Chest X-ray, PA view. Patient: 37 years old, sex M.
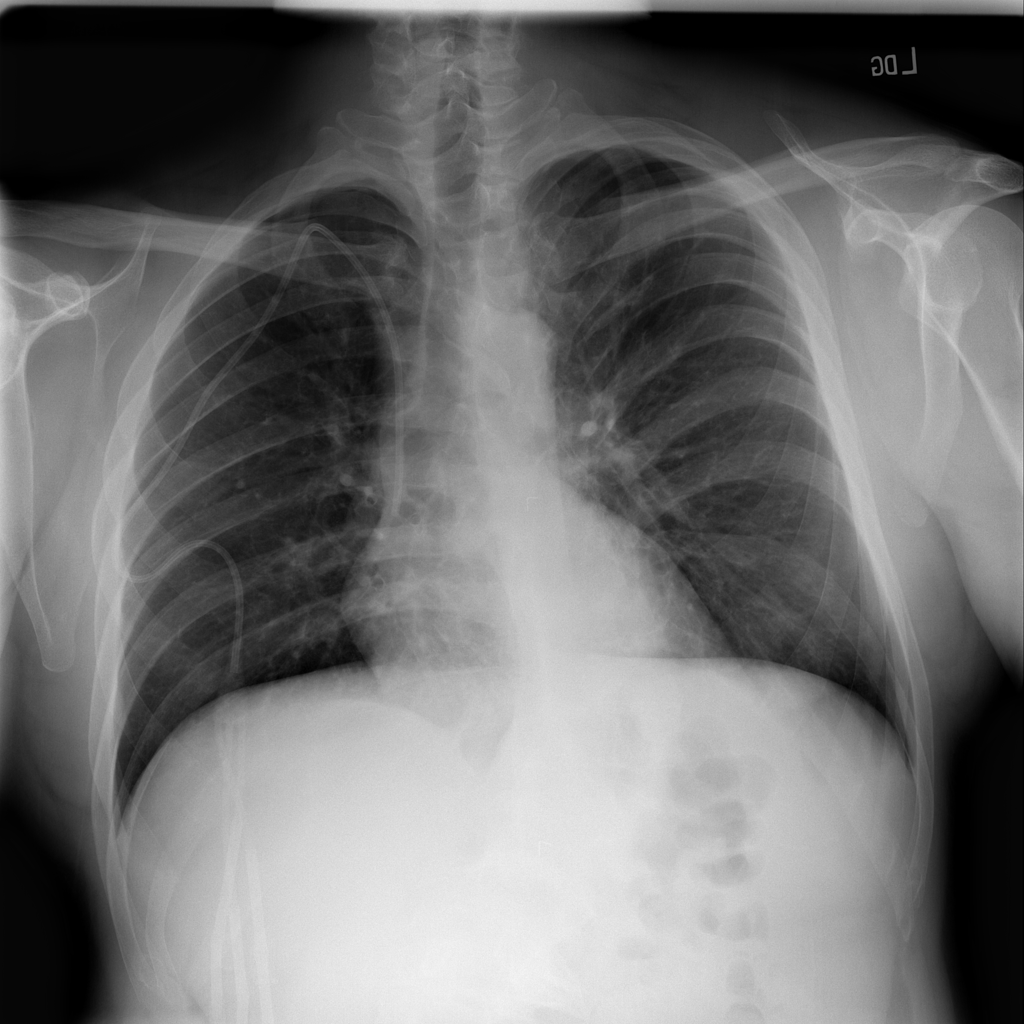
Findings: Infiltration